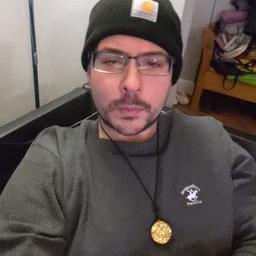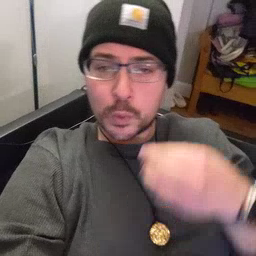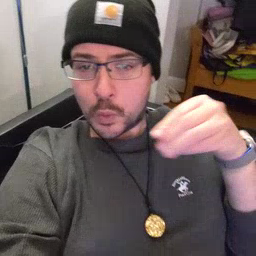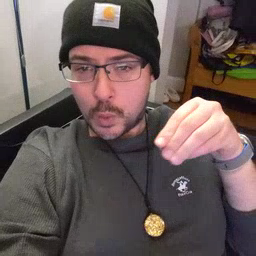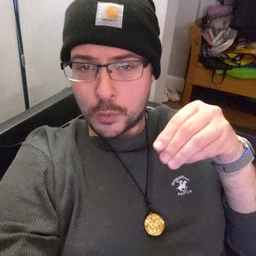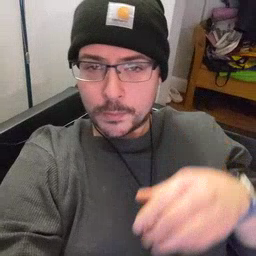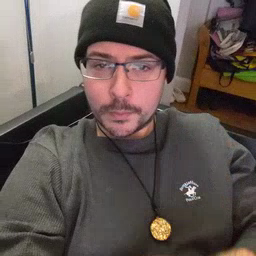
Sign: store